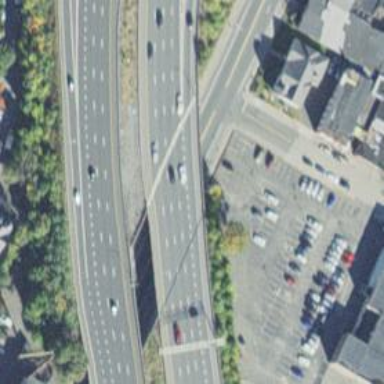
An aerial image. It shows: Motorway junction.